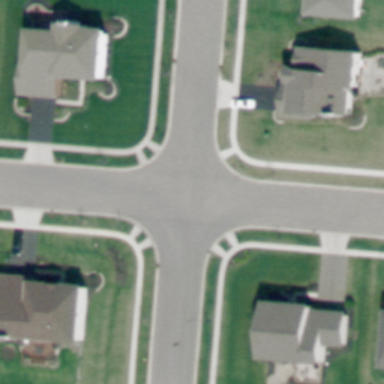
An intersection with no cars or pedestrians .